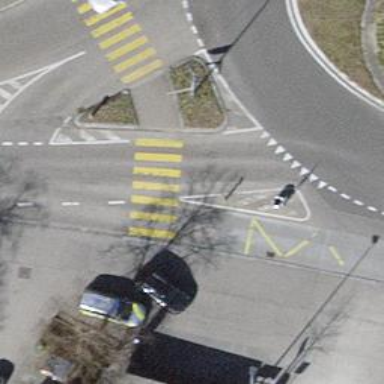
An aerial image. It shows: Uncontrolled zebra crossing with notable zebra markings.